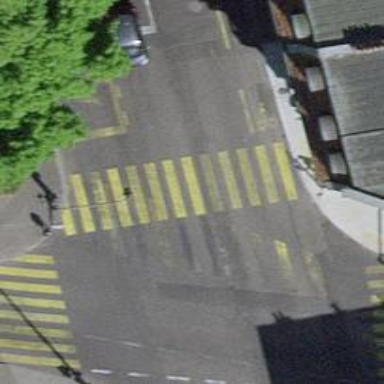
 there is bus lane and shared bus and cycle lane."